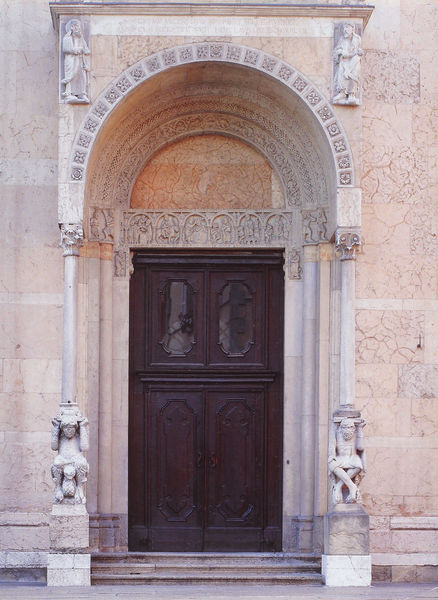
Titel: S. Maria Assunta in Piacenza
Standort: Piacenza, Dom S. Maria Assunta (EU - I - Lombardei)
Schlagwörter: weiß, sitzen, hell, holz, marmor, stützen, säule, säulen, tür, gebäude, ornament, sockel, stein, tragen, kirche, figur, rund, skulptur, relief, bogen, giebel, figuren, rundbogen, treppe, dekor, ornamente, stufe, stufen, hoch, halbrund, fries, portal, skulpturen, portikus, kasetten, heilige, holztür, tympanon, säulenordnung, trppe, trägerfiguren, gekreuzte beine, türfüllung